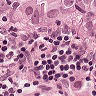
Metastatic tissue present: yes